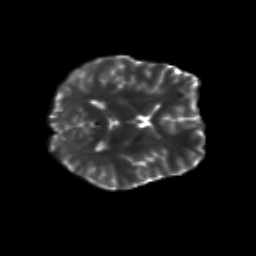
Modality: T2w
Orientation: axial
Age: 20
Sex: female
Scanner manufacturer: siemens
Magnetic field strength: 3 T
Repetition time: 8.8 s
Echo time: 0.085 s